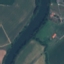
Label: River